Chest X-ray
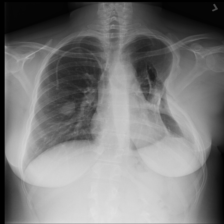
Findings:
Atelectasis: negative
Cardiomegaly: negative
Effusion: negative
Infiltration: negative
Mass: positive
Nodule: negative
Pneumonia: negative
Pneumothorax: negative
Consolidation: negative
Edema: negative
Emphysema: negative
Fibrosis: negative
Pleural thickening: negative
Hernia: negative